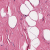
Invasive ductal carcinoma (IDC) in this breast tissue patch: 0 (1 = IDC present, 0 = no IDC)